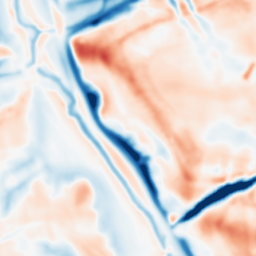
Category: multiscale
Decomposition family: dog_multiscale
Decomposition parameters: sigma_ratio: 1.4
n_scales: 5
base_sigma: 2
Upsampling method: regularized
Upsampling parameters: scale: 2
lambda_reg: 0.001
Upsampling scale: 2